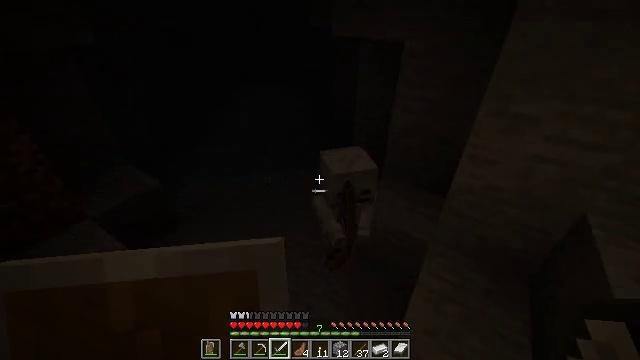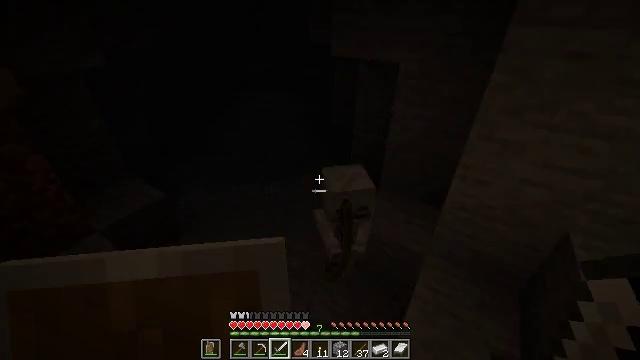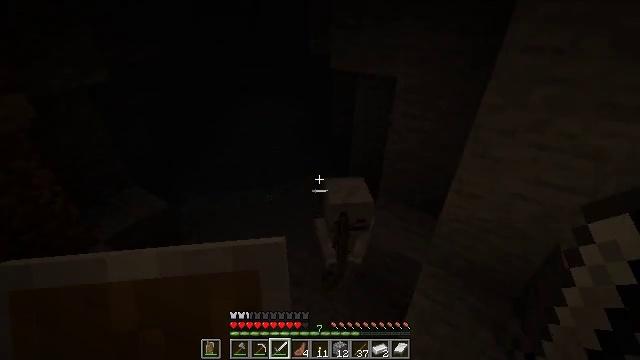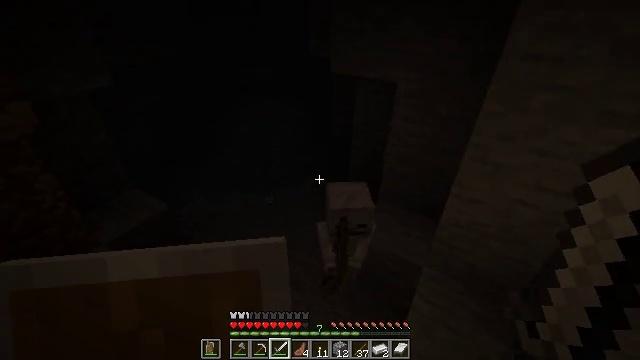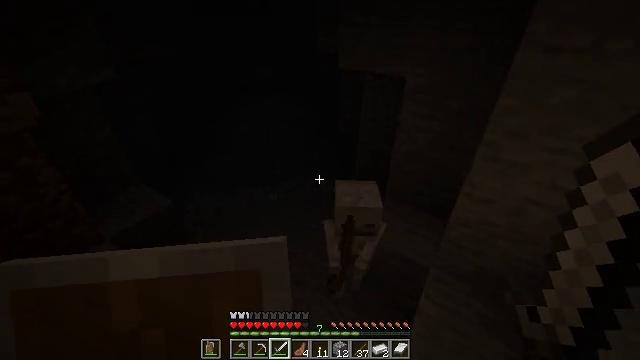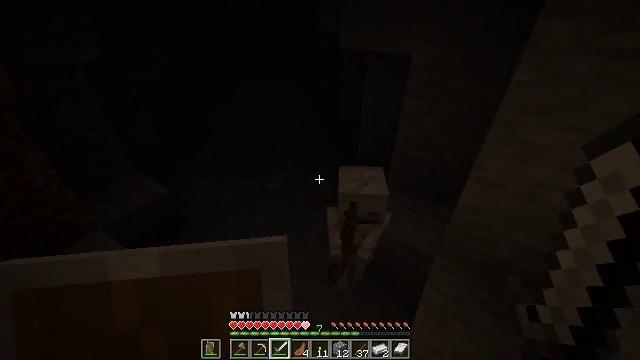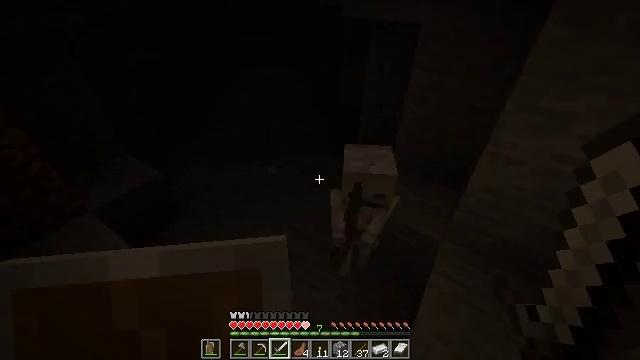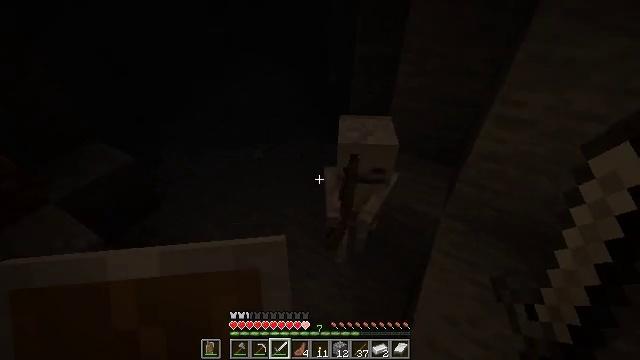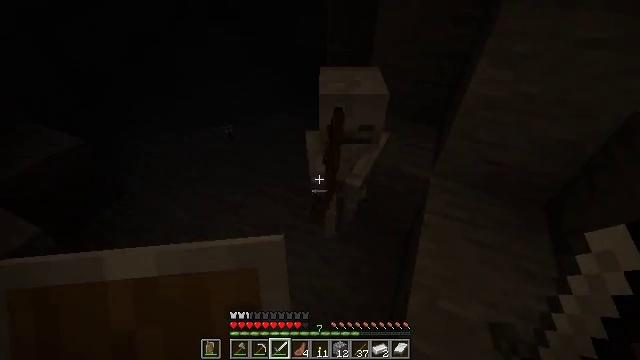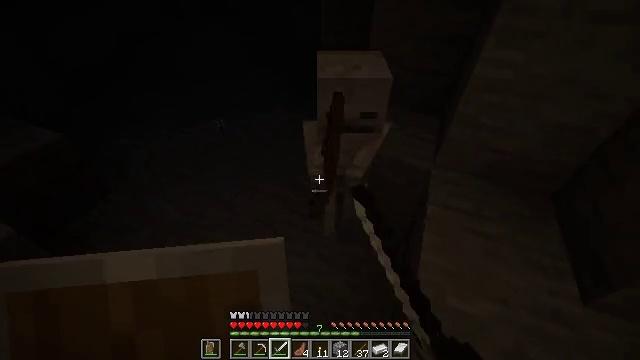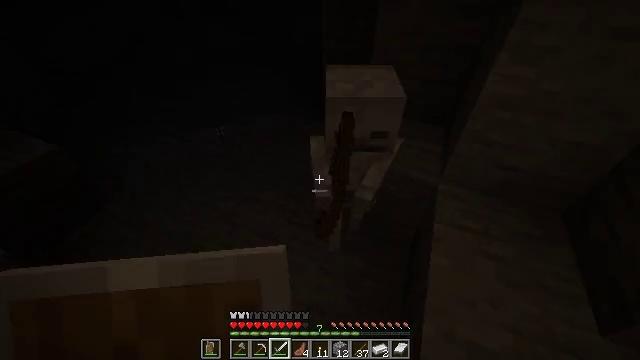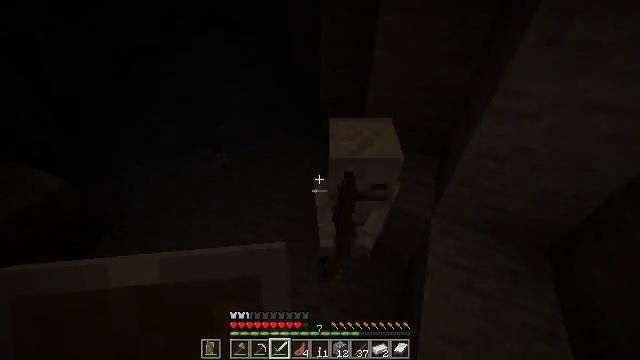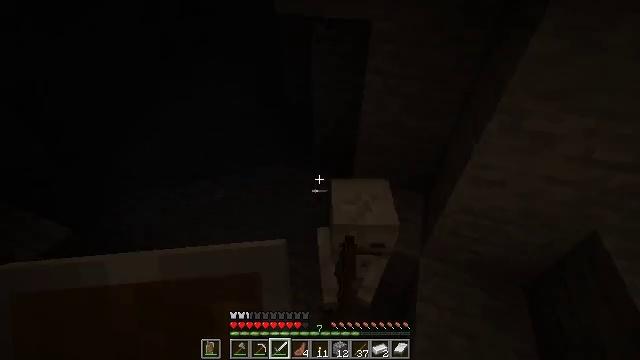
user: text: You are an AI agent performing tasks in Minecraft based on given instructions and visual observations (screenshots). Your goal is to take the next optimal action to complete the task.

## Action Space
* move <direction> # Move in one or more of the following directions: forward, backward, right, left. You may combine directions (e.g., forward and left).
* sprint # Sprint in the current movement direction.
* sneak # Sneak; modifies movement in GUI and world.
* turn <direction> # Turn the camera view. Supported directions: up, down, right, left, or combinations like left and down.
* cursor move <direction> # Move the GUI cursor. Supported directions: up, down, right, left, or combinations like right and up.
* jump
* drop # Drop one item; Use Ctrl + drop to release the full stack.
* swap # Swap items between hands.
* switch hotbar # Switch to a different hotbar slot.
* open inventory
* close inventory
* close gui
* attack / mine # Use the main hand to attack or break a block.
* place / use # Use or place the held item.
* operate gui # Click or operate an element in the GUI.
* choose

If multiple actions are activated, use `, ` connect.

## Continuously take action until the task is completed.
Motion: motion action
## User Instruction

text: Fight a skeleton.
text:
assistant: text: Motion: jump
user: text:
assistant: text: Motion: move forward, jump
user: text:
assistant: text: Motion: move forward, jump
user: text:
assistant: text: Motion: move forward, turn left, jump
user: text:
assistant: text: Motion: move forward, turn down
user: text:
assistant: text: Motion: move forward, turn down
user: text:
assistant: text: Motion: move forward, turn right and down
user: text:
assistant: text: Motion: move forward, turn right and down, attack / mine
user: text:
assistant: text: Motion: move forward, turn right, attack / mine
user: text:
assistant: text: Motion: move forward, attack / mine, jump
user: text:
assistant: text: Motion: attack / mine, jump
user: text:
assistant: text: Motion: turn right and up, jump
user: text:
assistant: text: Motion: jump